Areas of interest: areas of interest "Library"
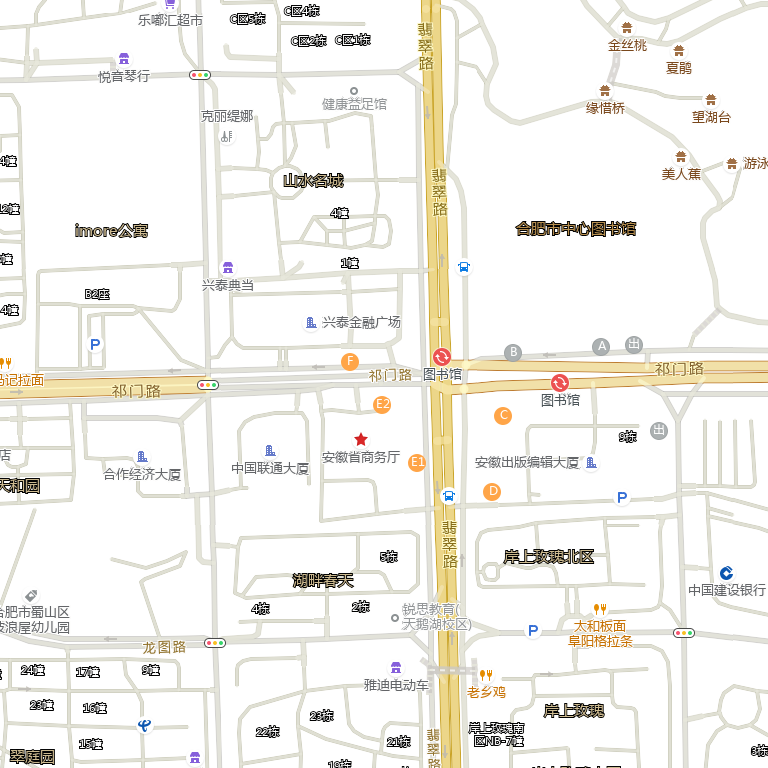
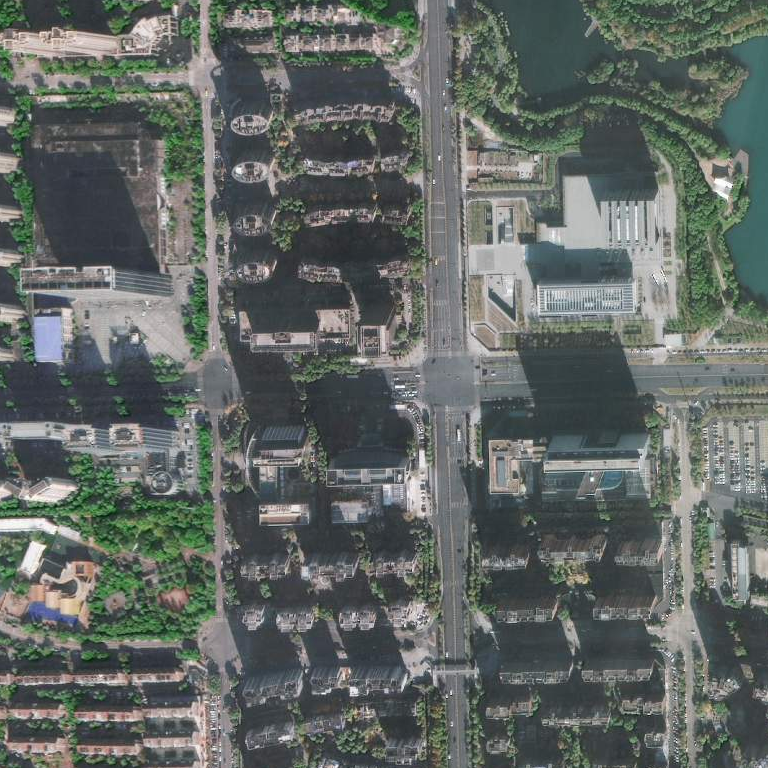